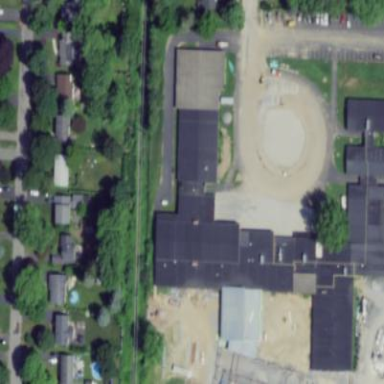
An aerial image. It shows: School building.